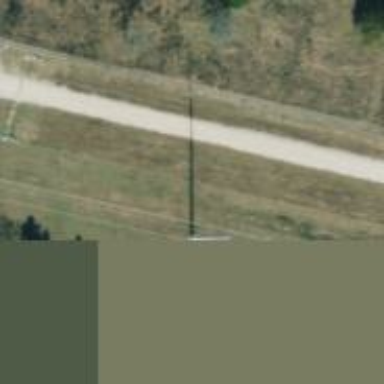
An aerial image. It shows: Power pole.